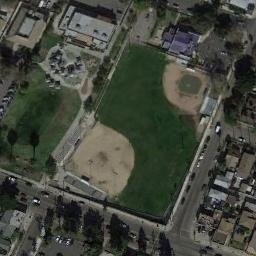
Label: baseball_diamond